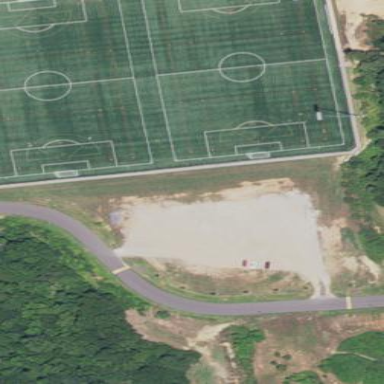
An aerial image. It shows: Soccer pitch for leisureland activities.